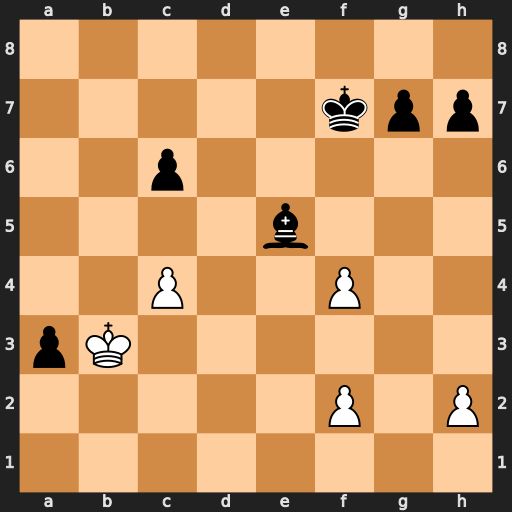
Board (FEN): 8/5kpp/2p5/4b3/2P2P2/pK6/5P1P/8
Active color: w
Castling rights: -
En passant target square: -
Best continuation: fxe5 a2 Kxa2 Ke6 f4